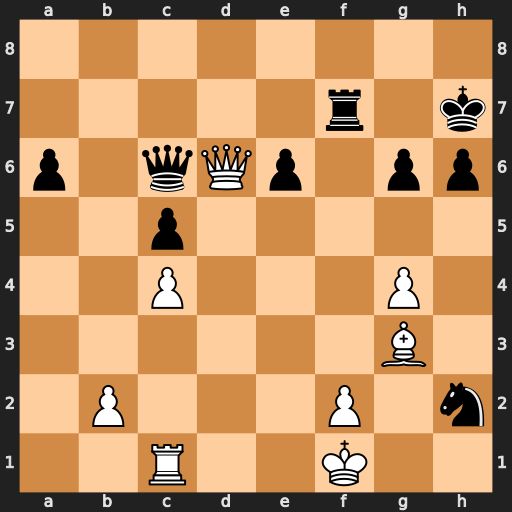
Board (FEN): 8/5r1k/p1qQp1pp/2p5/2P3P1/6B1/1P3P1n/2R2K2
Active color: w
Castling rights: -
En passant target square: -
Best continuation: Bxh2 Qh1+ Bg1